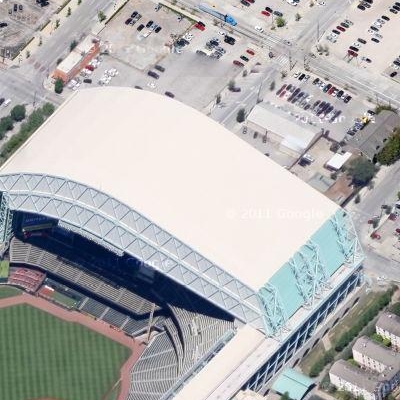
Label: cIndustry